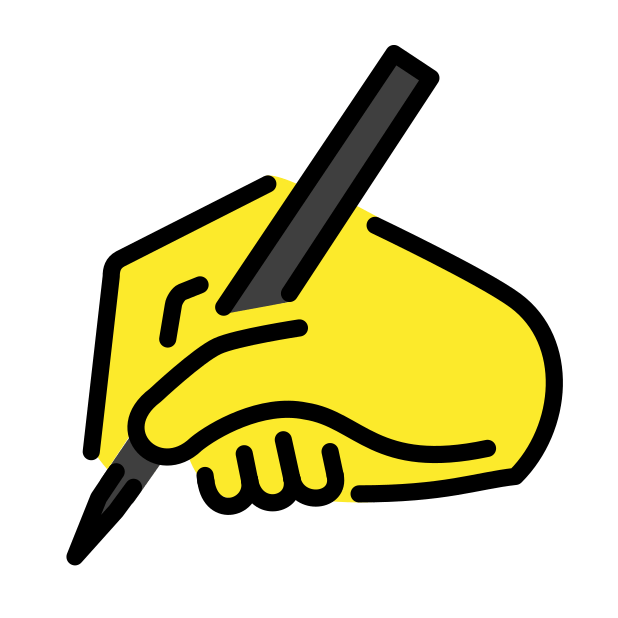
writing hand